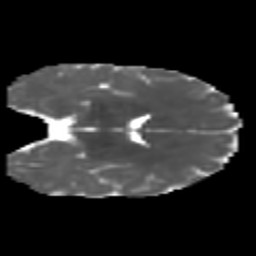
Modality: MD
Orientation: coronal
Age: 7
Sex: male
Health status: healthy